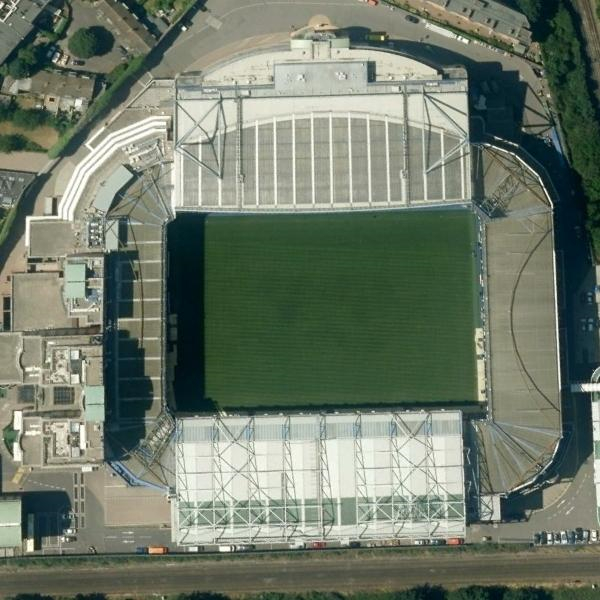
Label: Stadium